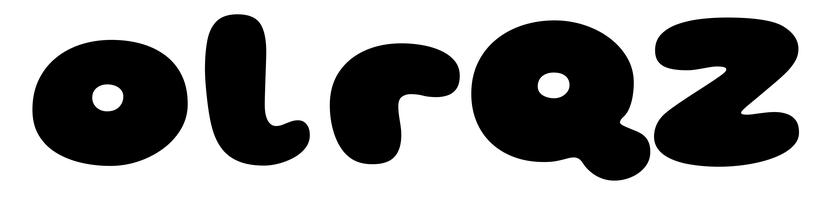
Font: Gluten_Black